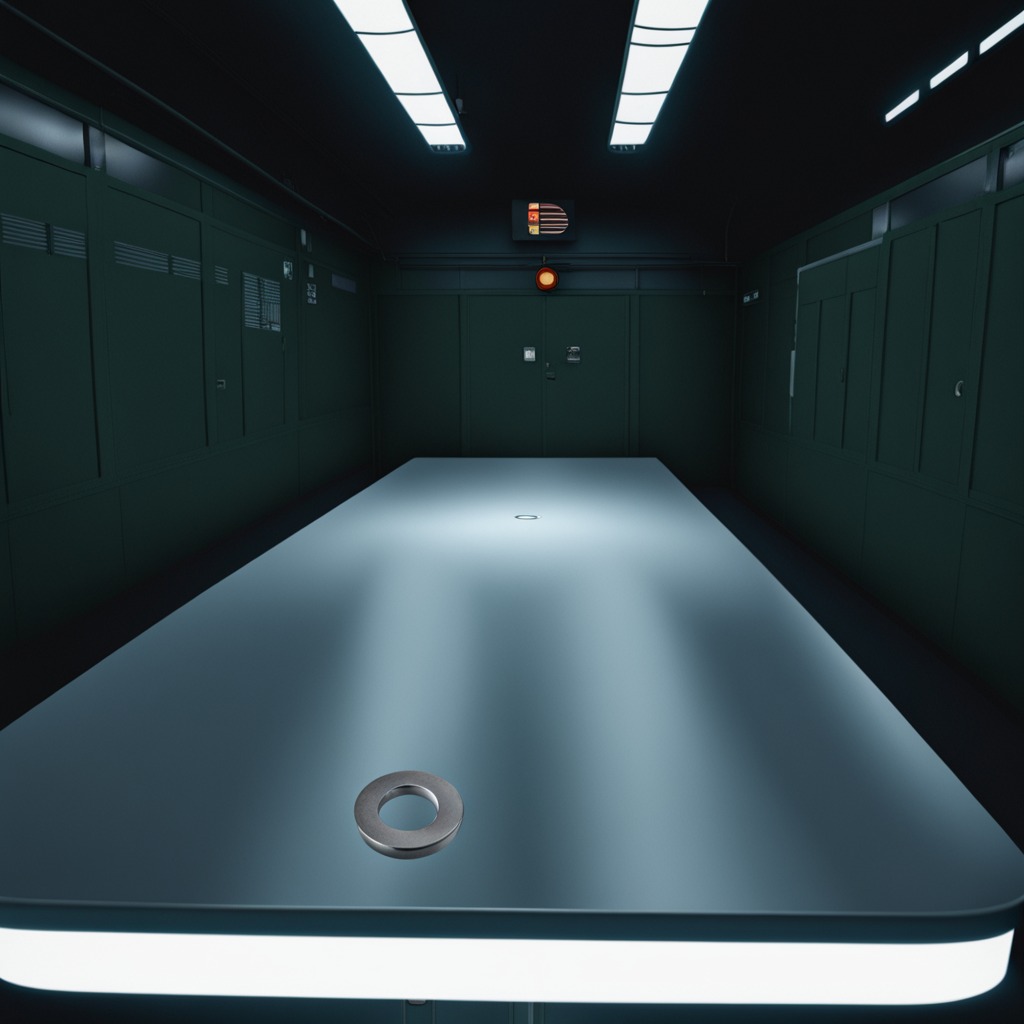
A flat metal washer is lying on a clean empty table in a railway signal maintenance room lit by harsh overhead fluorescents.